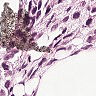
Metastatic tissue present: yes